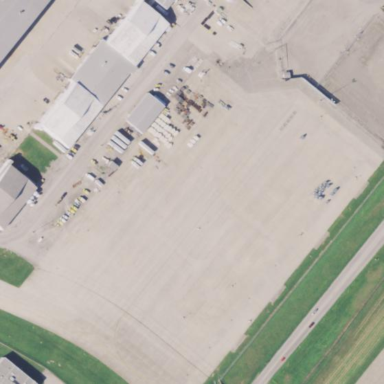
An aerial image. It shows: Apron at the airport.